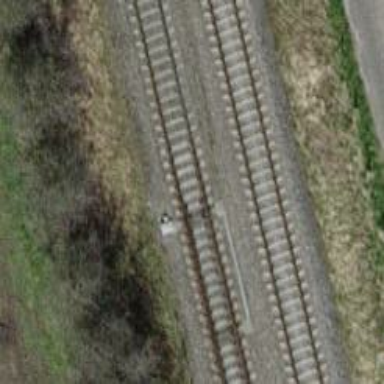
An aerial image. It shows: Railway switch.